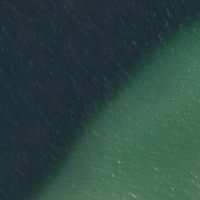
EUNIS habitat code: 14
Species observed at this site:
Chroicocephalus ridibundus
Phalacrocorax carbo
Larus michahellis
Podiceps cristatus
Cygnus olor
Fulica atra
Mareca strepera
Anas platyrhynchos
Aythya fuligula
Mareca penelope